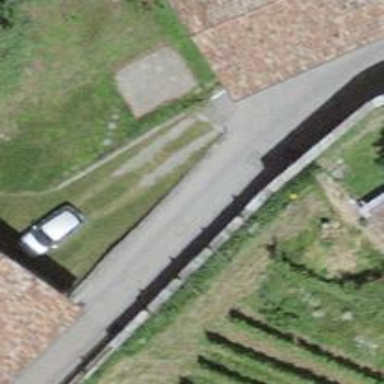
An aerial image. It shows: Retaining wall.